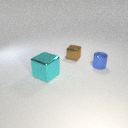
large cyan metal cube to the left of small brown metal cube